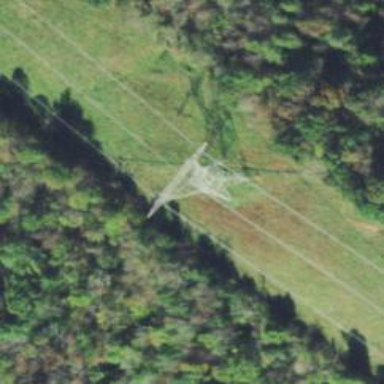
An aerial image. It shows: Lattice structure tower used for power distribution.